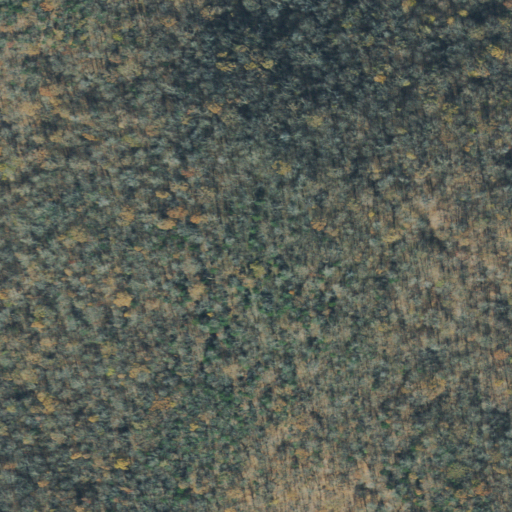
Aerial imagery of mountain in Tennessee named Townsel Hill containing deciduous forest and mixed forest